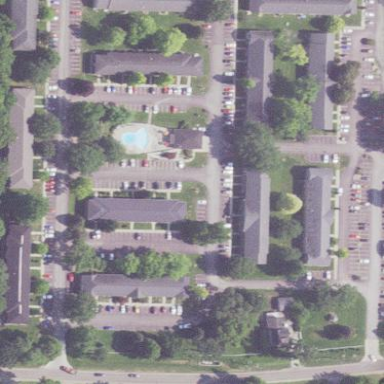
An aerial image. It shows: Residential area with apartments.